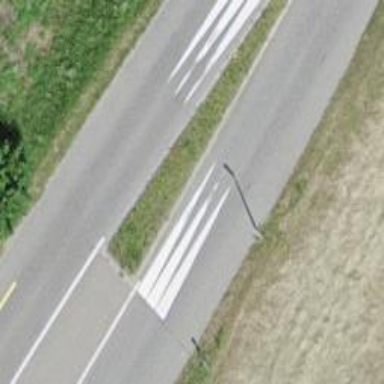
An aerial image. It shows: Traffic calming table.